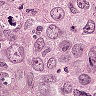
Metastatic tissue present: yes